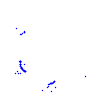
Particle: kaon